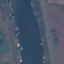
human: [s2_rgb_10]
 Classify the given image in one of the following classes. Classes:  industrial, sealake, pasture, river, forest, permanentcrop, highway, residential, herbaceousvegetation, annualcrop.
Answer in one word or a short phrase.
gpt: River